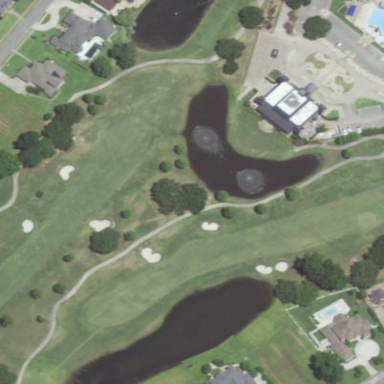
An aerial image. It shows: Grassy area designated as golf fairway.